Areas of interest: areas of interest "Red Sea Water Park"
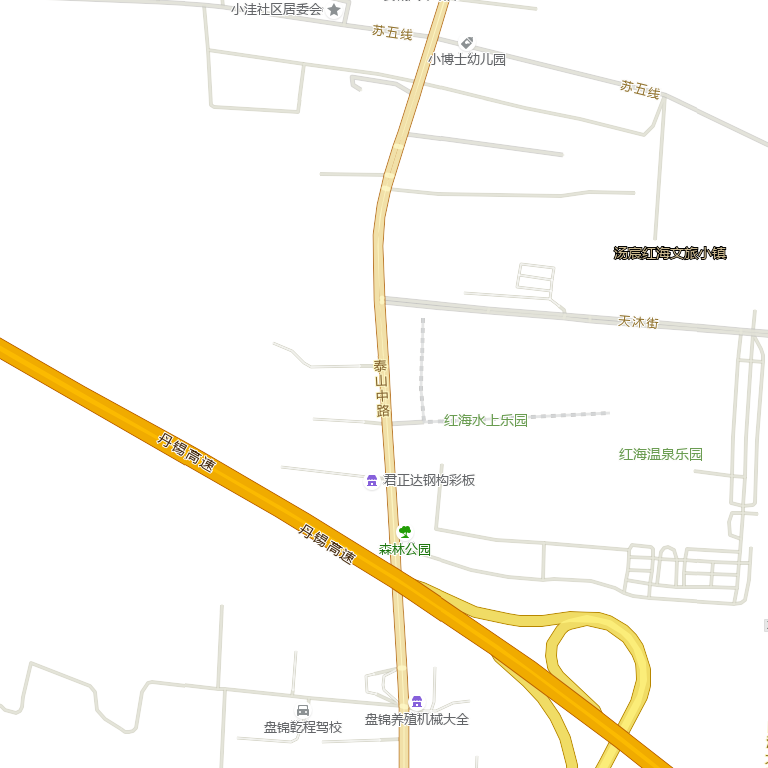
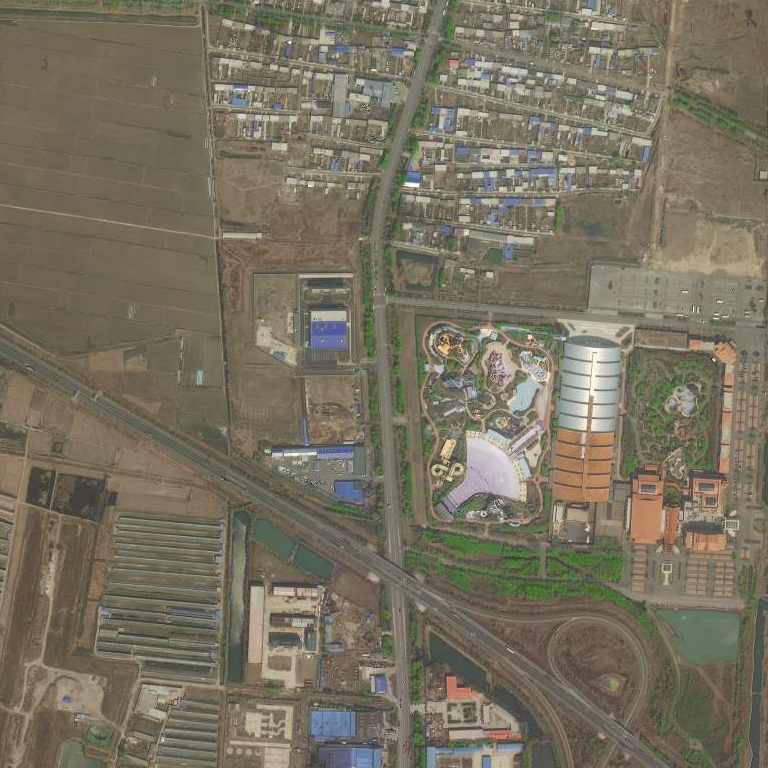